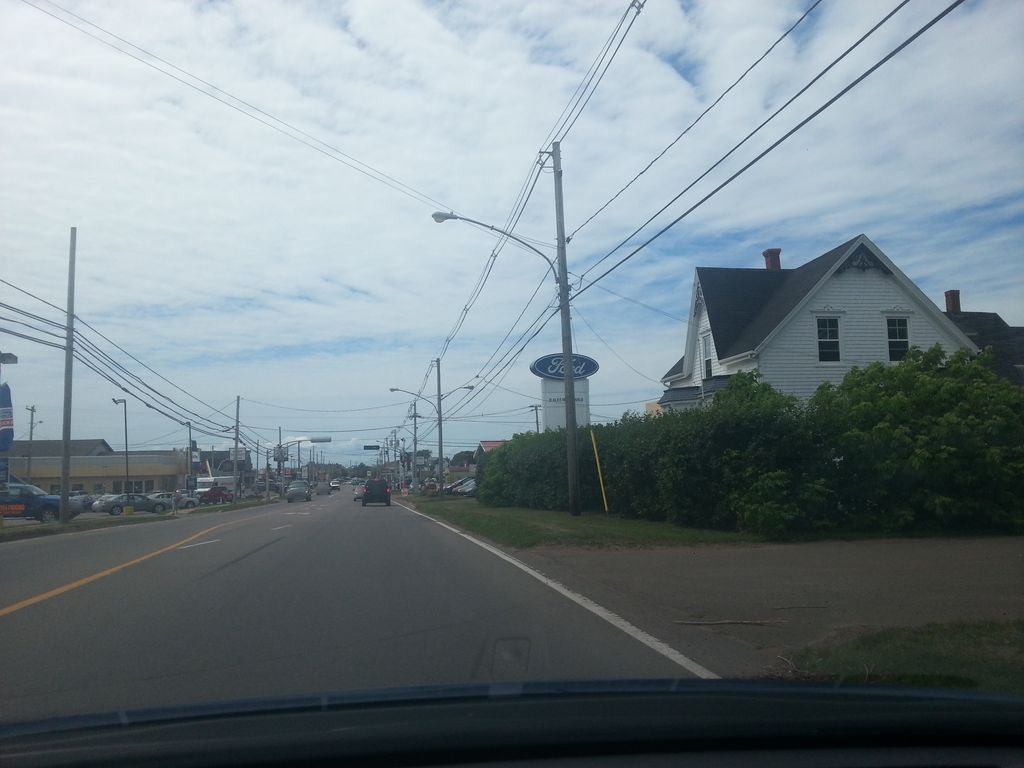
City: charlottetown